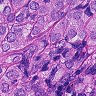
Metastatic tissue present: yes